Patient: sex M, age 36
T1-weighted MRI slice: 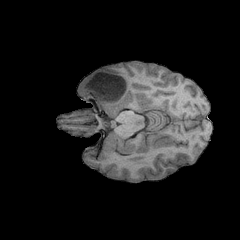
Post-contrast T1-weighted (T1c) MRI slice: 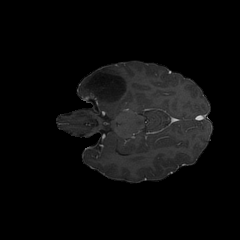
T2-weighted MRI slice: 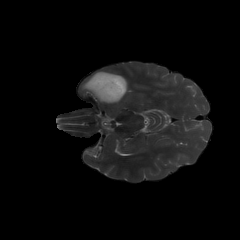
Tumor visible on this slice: yes
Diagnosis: Astrocytoma, IDH-mutant
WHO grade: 3